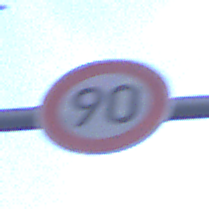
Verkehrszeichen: Geschwindigkeit90
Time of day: SunriseSunset
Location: Outdoor (Urban)
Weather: Clear
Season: NotSpecified
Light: Natural